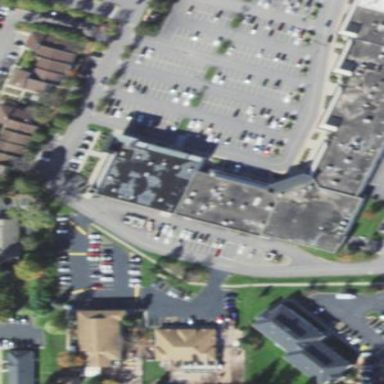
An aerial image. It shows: Retail building.